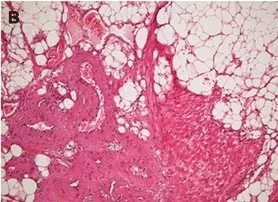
Microscopic features of the tumor shows it is comprised of spindle to ovoid-shaped muscle cells interspersed with irregular vascular channels and mature adipocytes (b, hematoxylin and eosin stain, original magnification, x100).
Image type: pathology (h&e)